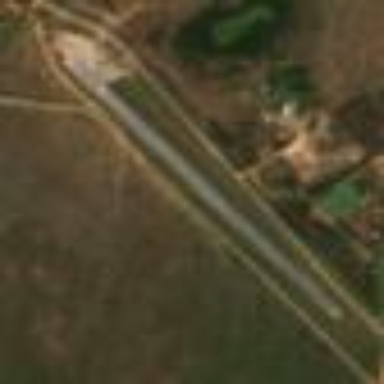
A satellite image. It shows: Airfield categorized as aerodrome.